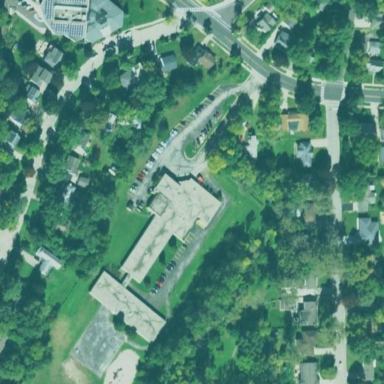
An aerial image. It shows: School building.